Question: I've implemented AndroidPlot in my app and it works fine, apart from the X-axis labels, which they go from 0 to ten. I'd like to display 1 to eleven. Besides, the labels on the Y-axis do not appear.
Code I'm using:
'''
import java.text.DecimalFormat;
import java.util.Arrays;
import android.app.Activity;
import android.content.Intent;
import android.graphics.Color;
import android.os.Bundle;
import android.view.Menu;
import android.view.MenuInflater;
import android.view.MenuItem;
import com.androidplot.series.XYSeries;
import com.androidplot.xy.LineAndPointFormatter;
import com.androidplot.xy.SimpleXYSeries;
import com.androidplot.xy.XYPlot;
import com.androidplot.xy.XYStepMode;
public class Scatter extends Activity {
private XYPlot mySimpleXYPlot;
//declare new arrays
float[] one;
float[] two;
float[] three;
Number[] series1Numbers;
Number[] series2Numbers;
Number[] series3Numbers;
String chainringCount;
/** Called when the activity is first created. */
@SuppressWarnings("deprecation")
@Override
public void onCreate(Bundle savedInstanceState) {
super.onCreate(savedInstanceState);
setContentView(R.layout.scatter);
Bundle bundle = this.getIntent().getExtras();
one = bundle.getFloatArray("one");
two = bundle.getFloatArray("two");
three = bundle.getFloatArray("three");
chainringCount=bundle.getString("CC");
if (Integer.parseInt(chainringCount)==1){
series1Numbers = new Number[one.length];
for (int a=0; a<one.length; a++){
series1Numbers[a]=one[a];
}
mySimpleXYPlot = (XYPlot) findViewById(R.id.mySimpleXYPlot);
mySimpleXYPlot.setDomainStep(XYStepMode.SUBDIVIDE,11);
mySimpleXYPlot.setDomainStep(XYStepMode.INCREMENT_BY_VAL,1);
mySimpleXYPlot.setDomainValueFormat(new DecimalFormat("#"));
mySimpleXYPlot.setTicksPerRangeLabel(13);
mySimpleXYPlot.disableAllMarkup();
mySimpleXYPlot.getBackgroundPaint().setAlpha(0);
mySimpleXYPlot.getGraphWidget().getBackgroundPaint().setAlpha(0);
mySimpleXYPlot.getGraphWidget().getGridBackgroundPaint().setAlpha(0);
mySimpleXYPlot.setDomainLabel(getString(R.string.domainName));
mySimpleXYPlot.setRangeLabel(getString(R.string.rangeName));
XYSeries series1 = new SimpleXYSeries(Arrays.asList(series1Numbers), SimpleXYSeries.ArrayFormat.Y_VALS_ONLY, "#1");
LineAndPointFormatter series1Format = new LineAndPointFormatter(Color.rgb(0, 200, 0), Color.rgb(0, 100, 0),null); // fill color (none)
mySimpleXYPlot.addSeries(series1, series1Format);
}...
'''

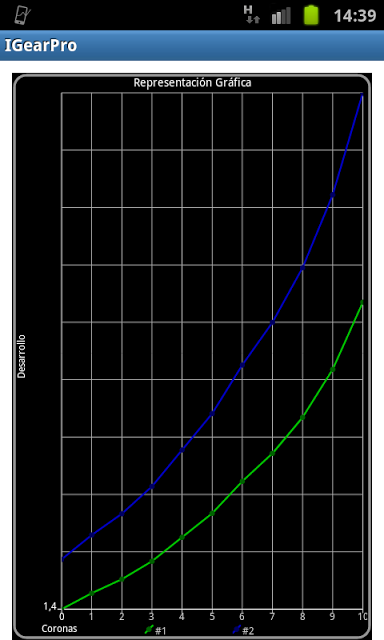
Answer: You can apply a custom formatter to make the labels print whatever you want. In your case, I believe something like this should work:
'''
plot.setDomainValueFormat(new NumberFormat() {
@Override
public StringBuffer format(double d, StringBuffer sb, FieldPosition fp) {
return sb.append((d + 1) + ""); // shortcut to convert d+1 into a String
}
// unused
@Override
public StringBuffer format(long l, StringBuffer stringBuffer, FieldPosition fieldPosition) { return null;}
// unused
@Override
public Number parse(String s, ParsePosition parsePosition) { return null;}
});
'''